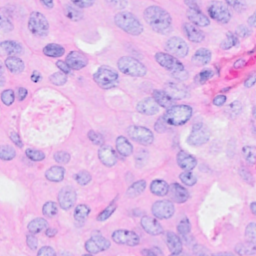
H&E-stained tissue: Breast